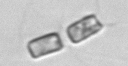
Label: Chaetoceros